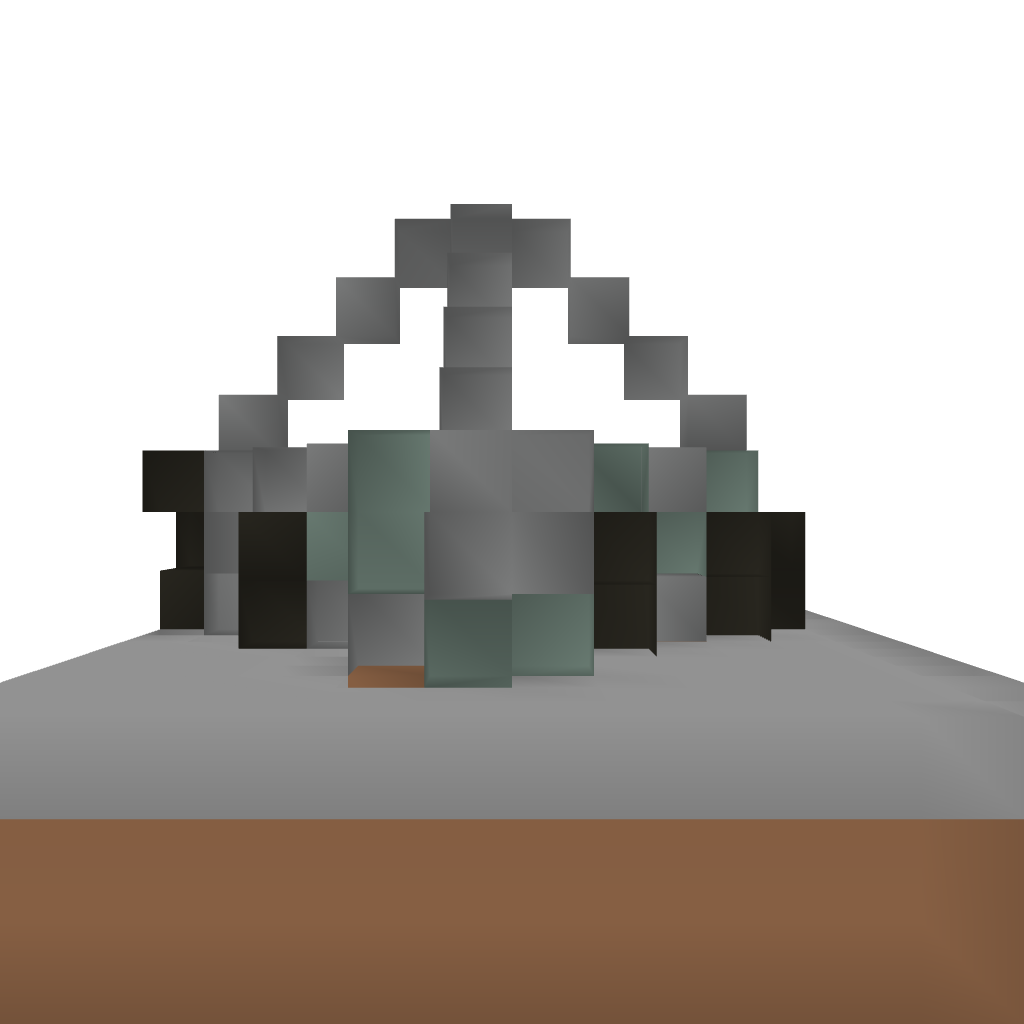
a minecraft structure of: Lost Temple [Small]